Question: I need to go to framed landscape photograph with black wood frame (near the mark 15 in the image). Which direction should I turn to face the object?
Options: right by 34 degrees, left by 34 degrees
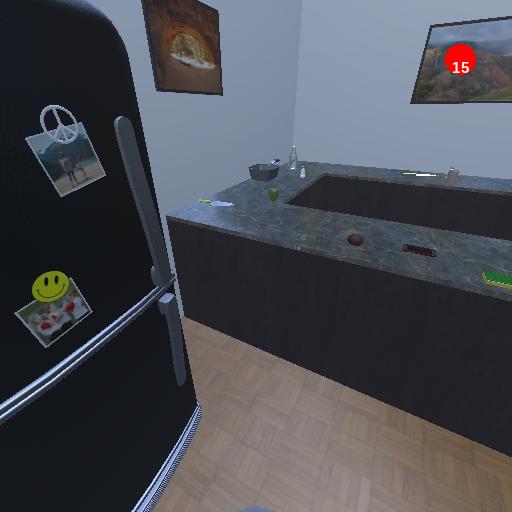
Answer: right by 34 degrees